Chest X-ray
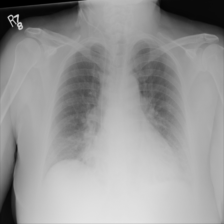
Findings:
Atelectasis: negative
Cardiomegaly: negative
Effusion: positive
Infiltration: negative
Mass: negative
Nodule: negative
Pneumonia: negative
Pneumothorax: negative
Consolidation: negative
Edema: negative
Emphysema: negative
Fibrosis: negative
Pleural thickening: negative
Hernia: negative